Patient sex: M
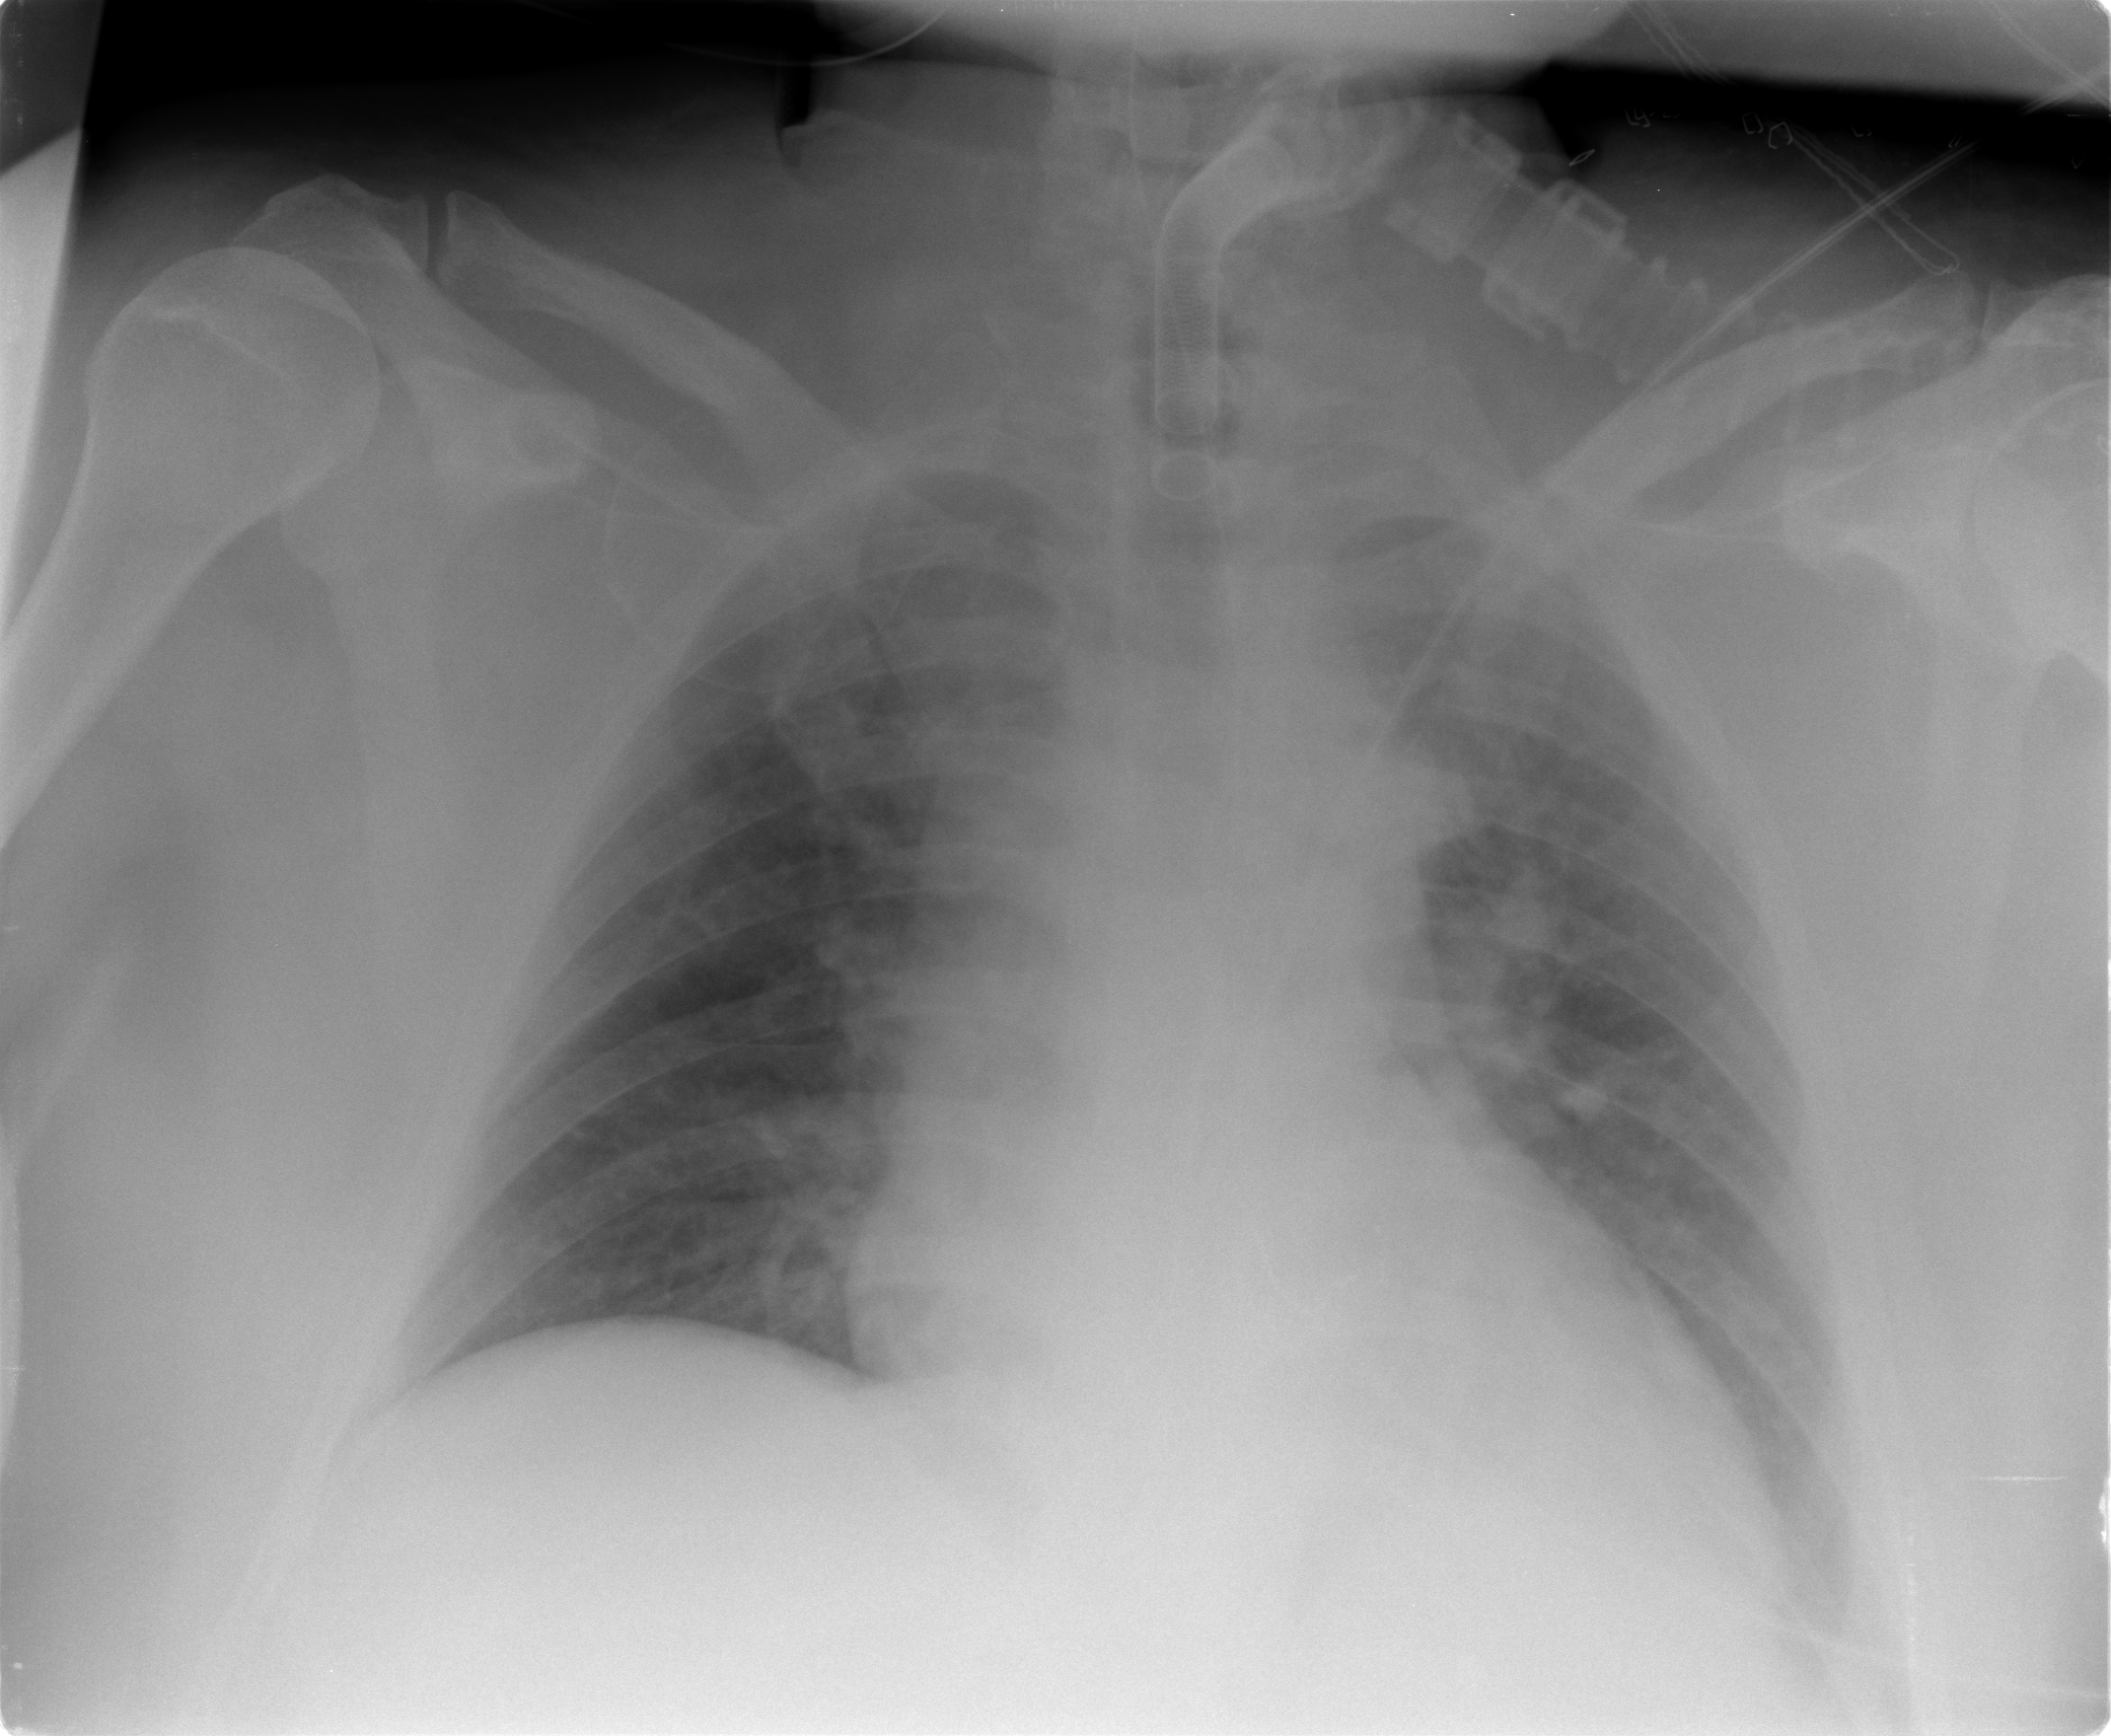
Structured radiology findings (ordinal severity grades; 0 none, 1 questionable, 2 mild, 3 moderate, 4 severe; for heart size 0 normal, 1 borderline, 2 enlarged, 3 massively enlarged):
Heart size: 2
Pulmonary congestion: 2
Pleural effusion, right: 2
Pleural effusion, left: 2
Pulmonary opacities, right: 1
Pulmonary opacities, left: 2
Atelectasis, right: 2
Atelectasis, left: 2